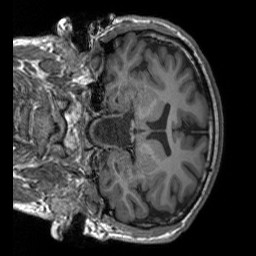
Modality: T1w
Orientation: coronal
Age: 20
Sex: male
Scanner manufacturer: siemens
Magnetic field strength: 3 T
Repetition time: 1.9 s
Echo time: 0.00252 s